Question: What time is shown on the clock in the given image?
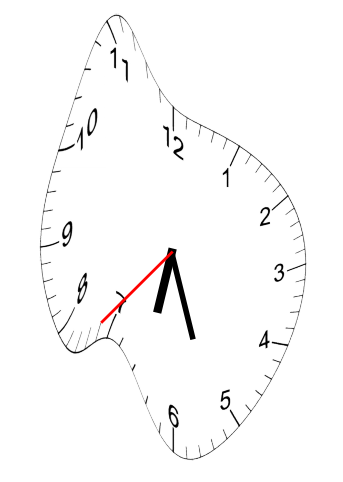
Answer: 06:26:37